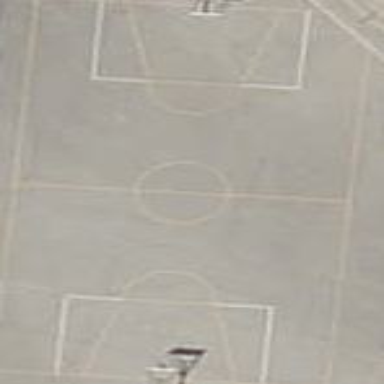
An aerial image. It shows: Basketball court on leisure land pitch.